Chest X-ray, AP view. Patient: 38 years old, sex F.
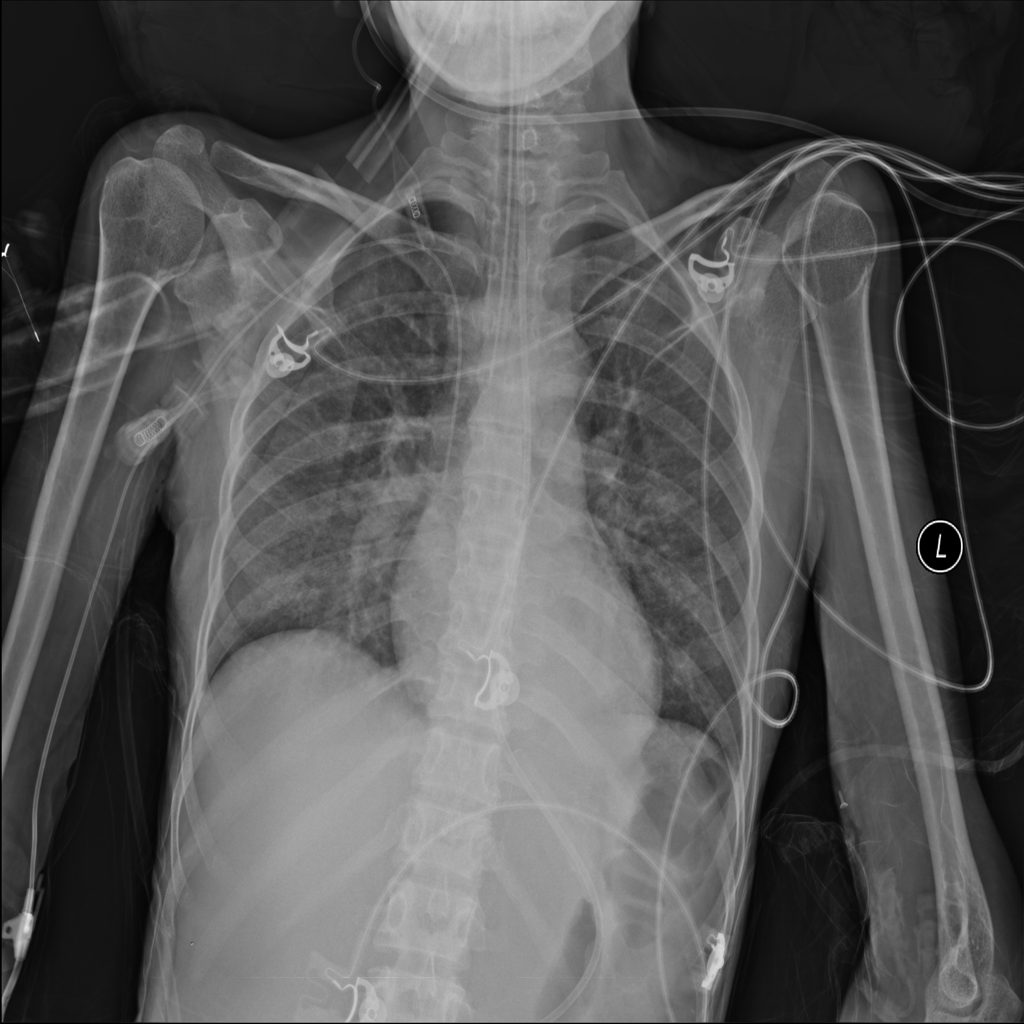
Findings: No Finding